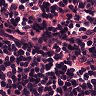
Metastatic tissue present: no